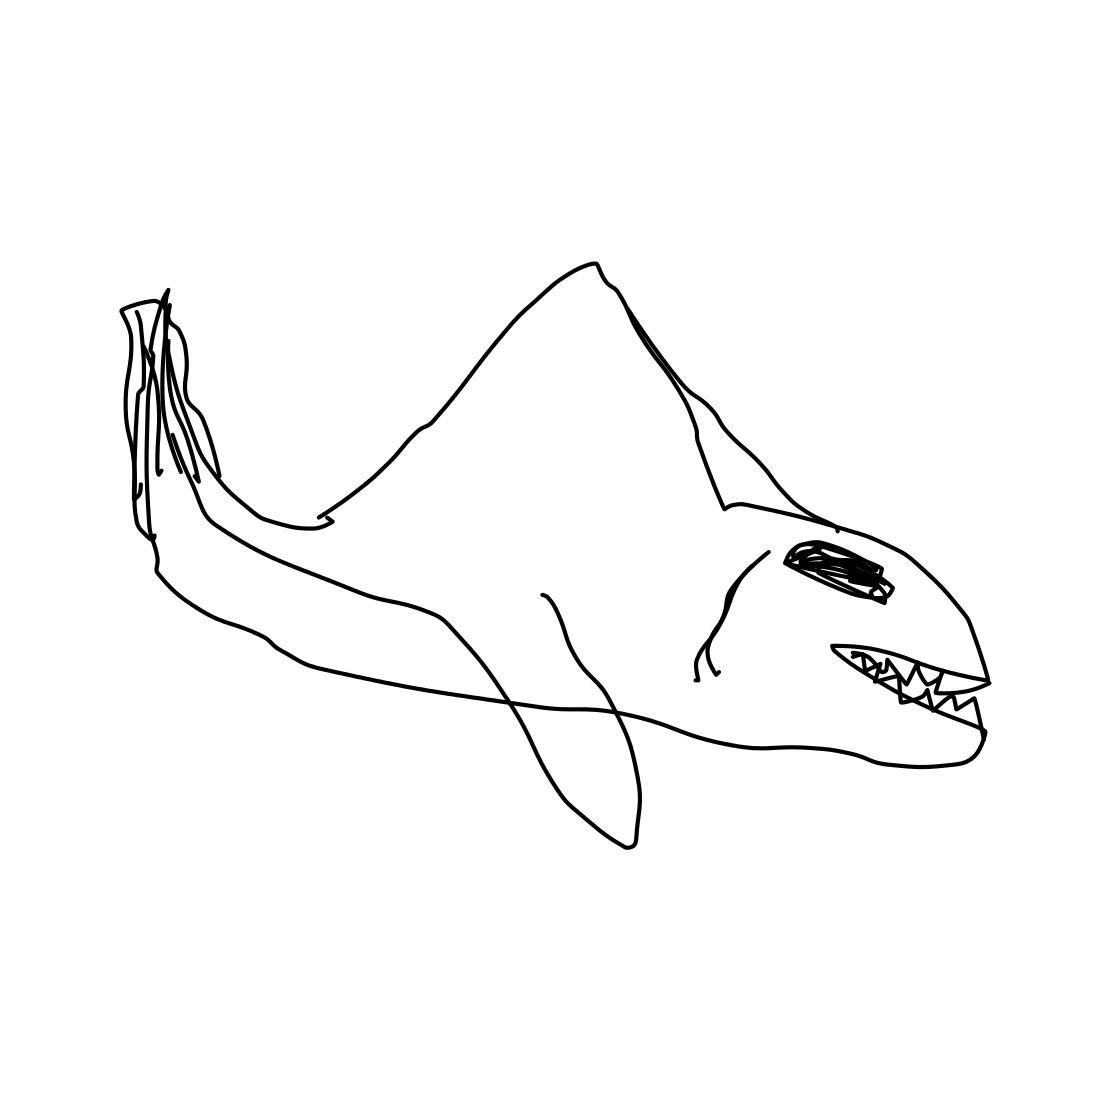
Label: shark